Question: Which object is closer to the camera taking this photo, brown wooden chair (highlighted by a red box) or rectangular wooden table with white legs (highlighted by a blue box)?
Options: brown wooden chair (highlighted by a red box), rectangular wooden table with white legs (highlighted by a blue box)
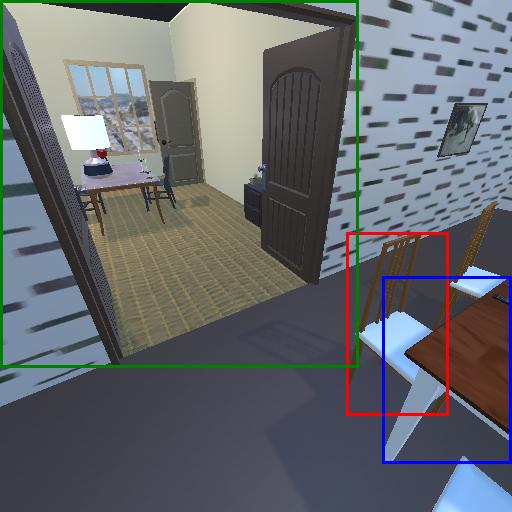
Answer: brown wooden chair (highlighted by a red box)